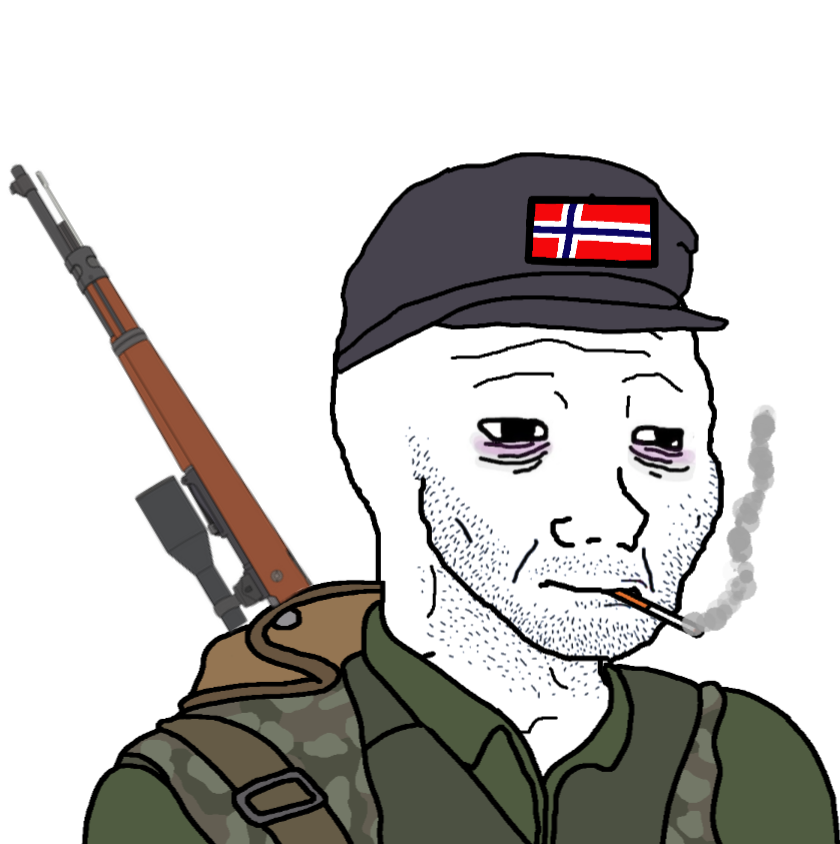
Label: 5_Doomer